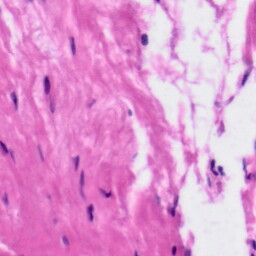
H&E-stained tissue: Tonsil